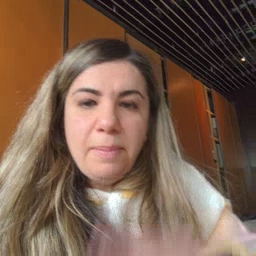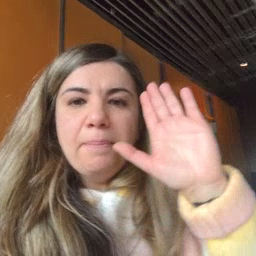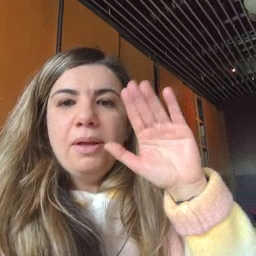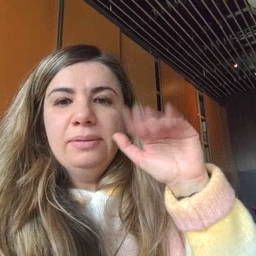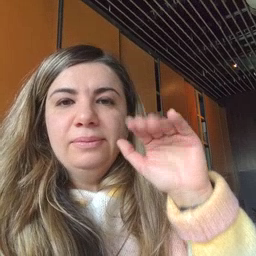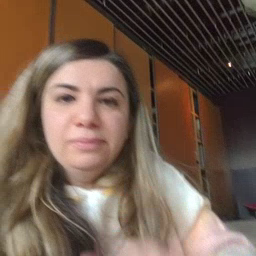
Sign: bye